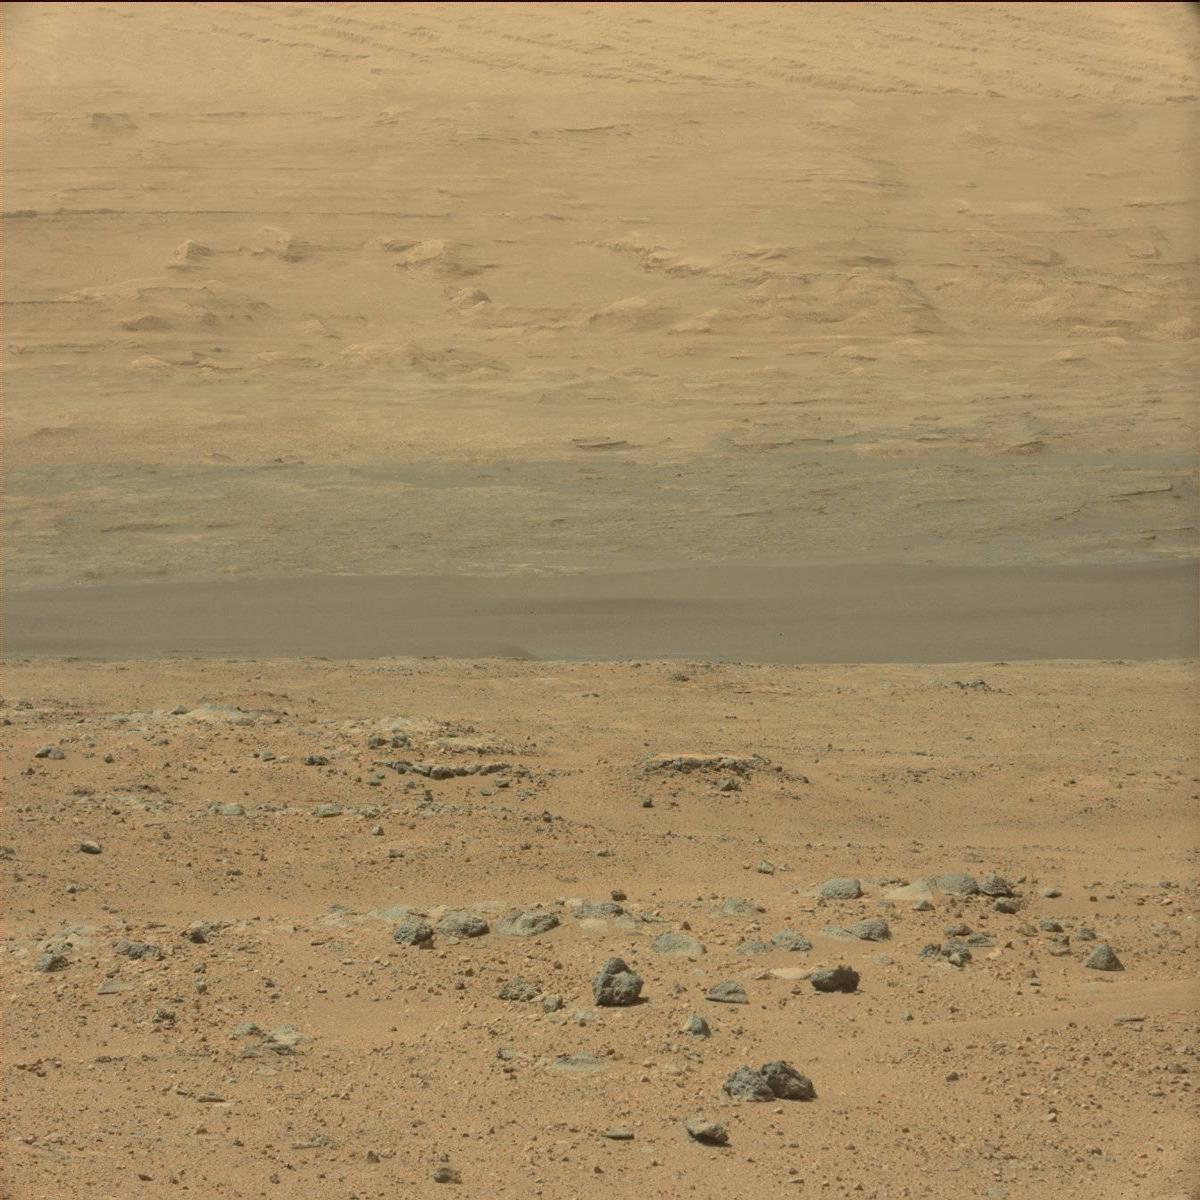
Terrain classes present: Bedrock, Ridge, Rock, Sand / Soil